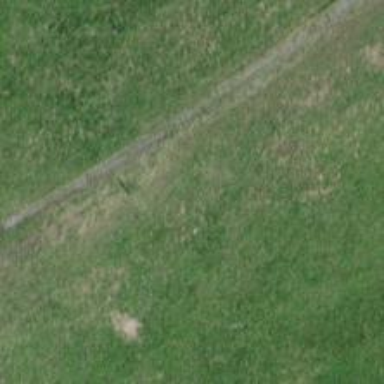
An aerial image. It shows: Track with grade 2 gravel surface.